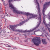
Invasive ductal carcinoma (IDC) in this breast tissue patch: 0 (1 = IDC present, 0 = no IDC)